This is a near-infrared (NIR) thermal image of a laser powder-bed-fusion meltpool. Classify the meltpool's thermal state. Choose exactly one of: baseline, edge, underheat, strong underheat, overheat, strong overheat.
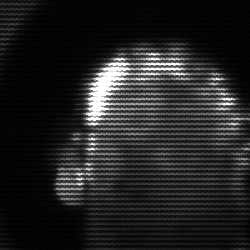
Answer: baseline